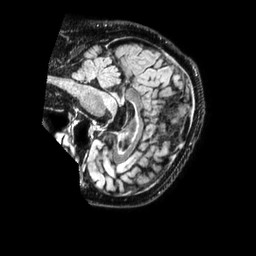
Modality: FLAIR
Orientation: sagittal
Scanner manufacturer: philips
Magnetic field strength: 1.5 T
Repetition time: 4.8 s
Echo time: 0.3394 s